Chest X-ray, PA view. Patient: 61 years old, sex F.
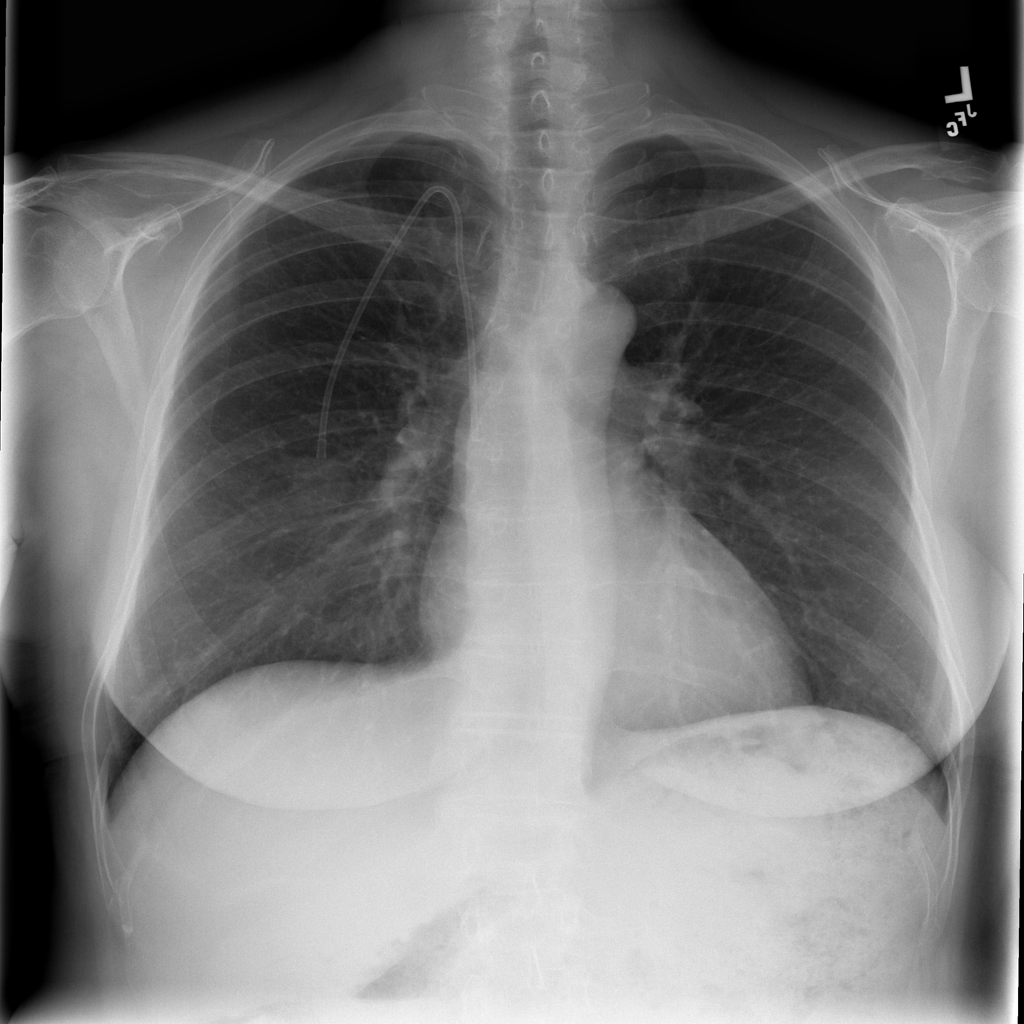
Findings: No Finding